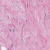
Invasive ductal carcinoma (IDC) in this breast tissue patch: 0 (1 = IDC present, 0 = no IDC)